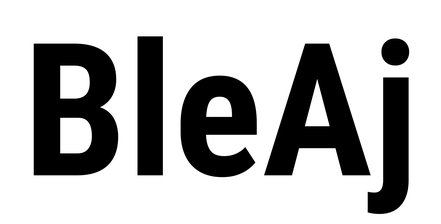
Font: Roboto_Condensed_Bold